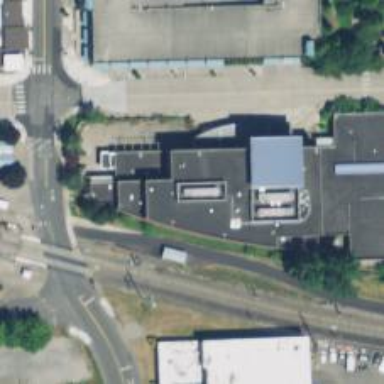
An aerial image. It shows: Healthcare clinic.